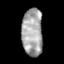
Tissue: skin
Cell type: Epithelial cells
Senescence score: 0.2666
Nuclear area (px): 966
Mean DAPI intensity: 166.393